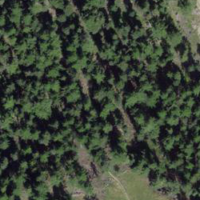
EUNIS habitat code: 43
Species observed at this site:
Nucifraga caryocatactes
Periparus ater